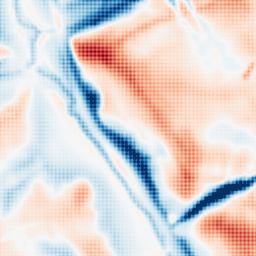
Category: multiscale
Decomposition family: dog_multiscale
Decomposition parameters: sigma_ratio: 1.4
n_scales: 6
base_sigma: 2
Upsampling method: sinc_hamming
Upsampling parameters: scale: 4
kernel_size: 4
Upsampling scale: 4